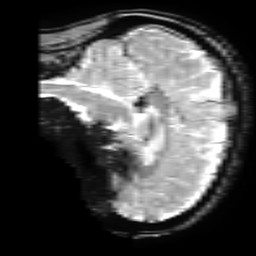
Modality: T2starw
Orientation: sagittal
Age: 52
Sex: female
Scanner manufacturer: ge
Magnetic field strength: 3 T
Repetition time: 0.65 s
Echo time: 0.02 s